Question: I know that you can pass data to a view using:
'''
navigator.pushView(views.LoadoutView, list.selectedItem)
'''
But what if I pass that data, and then want to pass another piece of data to the same view using a similar method?
Can I get/set a new property or can I write the current data to an xml file as soon as it is received?
Here is a little diagram I made of what I'm trying to achieve (I spent hours on it :P).

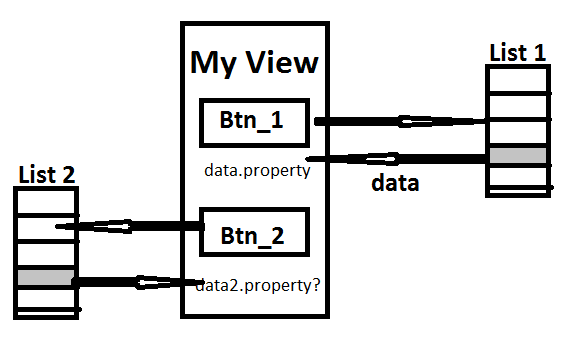
Answer: From what I've understood, you need to push multiple objects to a view at once, correct?
The data object can only be a single object or object reference, which means that if you want to push more than just your 'list.selectedItem', create a new Object (a generic one will do) that contains both your properties and push it, much like the following;
'''
var myDataObject:Object = {firstPieceOfData:list.selectedItem, secondPieceOfData:yourSecondObjectHere};
navigator.pushView(views.LoadoutView, myDataObject);
'''